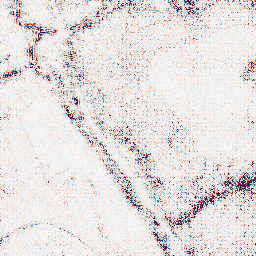
Category: wavelet
Decomposition family: wavelet_dwt
Decomposition parameters: wavelet: coif2
level: 2
Upsampling method: regularized
Upsampling parameters: scale: 4
lambda_reg: 0.1
Upsampling scale: 4